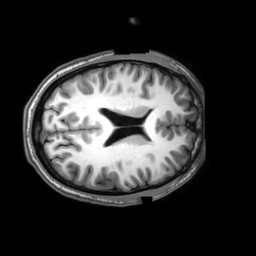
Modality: T1w
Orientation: axial
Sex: male
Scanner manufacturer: philips
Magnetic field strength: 3 T
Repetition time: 0.0123 s
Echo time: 0.003475 s